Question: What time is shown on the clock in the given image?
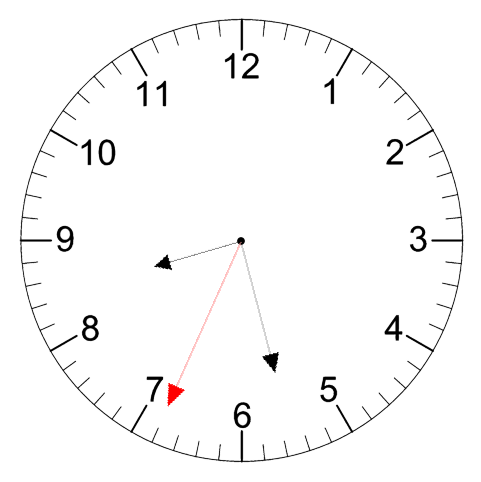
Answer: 08:27:34